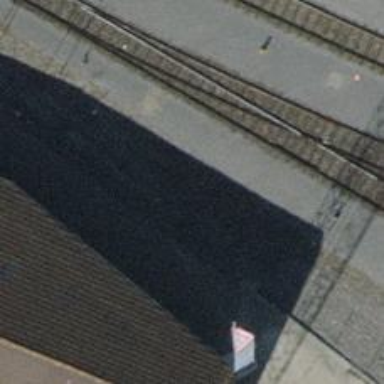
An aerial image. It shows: Abandoned railway yard with one track.